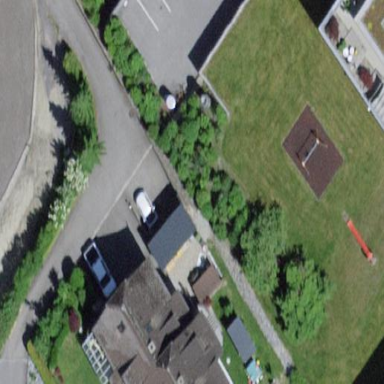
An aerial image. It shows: Semi-detached house.